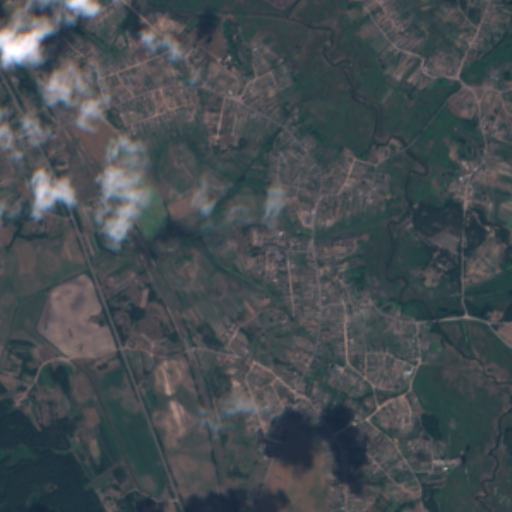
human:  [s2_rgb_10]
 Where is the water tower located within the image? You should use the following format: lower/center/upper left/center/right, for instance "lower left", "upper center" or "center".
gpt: The water tower is located in the center of the image.
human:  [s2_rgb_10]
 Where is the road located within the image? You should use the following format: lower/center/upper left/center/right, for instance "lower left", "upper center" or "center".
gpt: There is no road in the image.